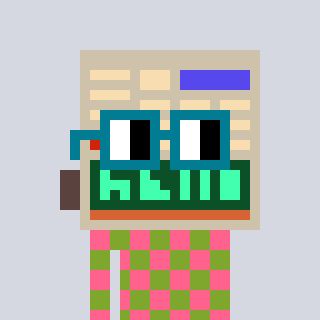
a pixel art character with square dark green glasses, a calculator-shaped head and a slimegreen-colored body on a cool background